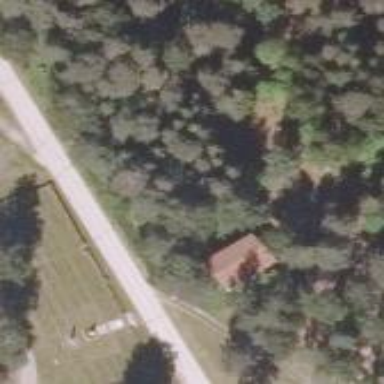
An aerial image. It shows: Cemetery.